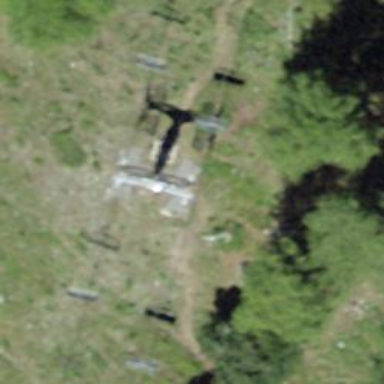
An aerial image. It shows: Pylon used for aerialway.